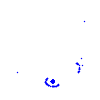
Particle: kaon